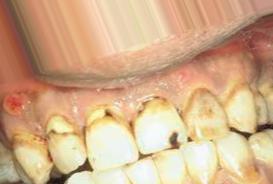
Condition: Tooth Discoloration